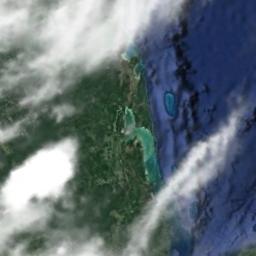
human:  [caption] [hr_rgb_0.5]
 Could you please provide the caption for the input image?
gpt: The stratus clouds are located above the sea and the land covered by dense vegetation .

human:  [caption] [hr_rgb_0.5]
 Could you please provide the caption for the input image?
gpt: White clouds on blue sea and green earth .

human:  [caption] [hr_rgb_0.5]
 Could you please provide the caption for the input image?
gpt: A white cloud floats above the forest and river .

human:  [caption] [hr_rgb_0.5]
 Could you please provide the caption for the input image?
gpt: The white cloud is above green land and blue sea .

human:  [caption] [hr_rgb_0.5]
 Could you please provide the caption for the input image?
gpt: A few pieces of condensed white clouds over a coast .